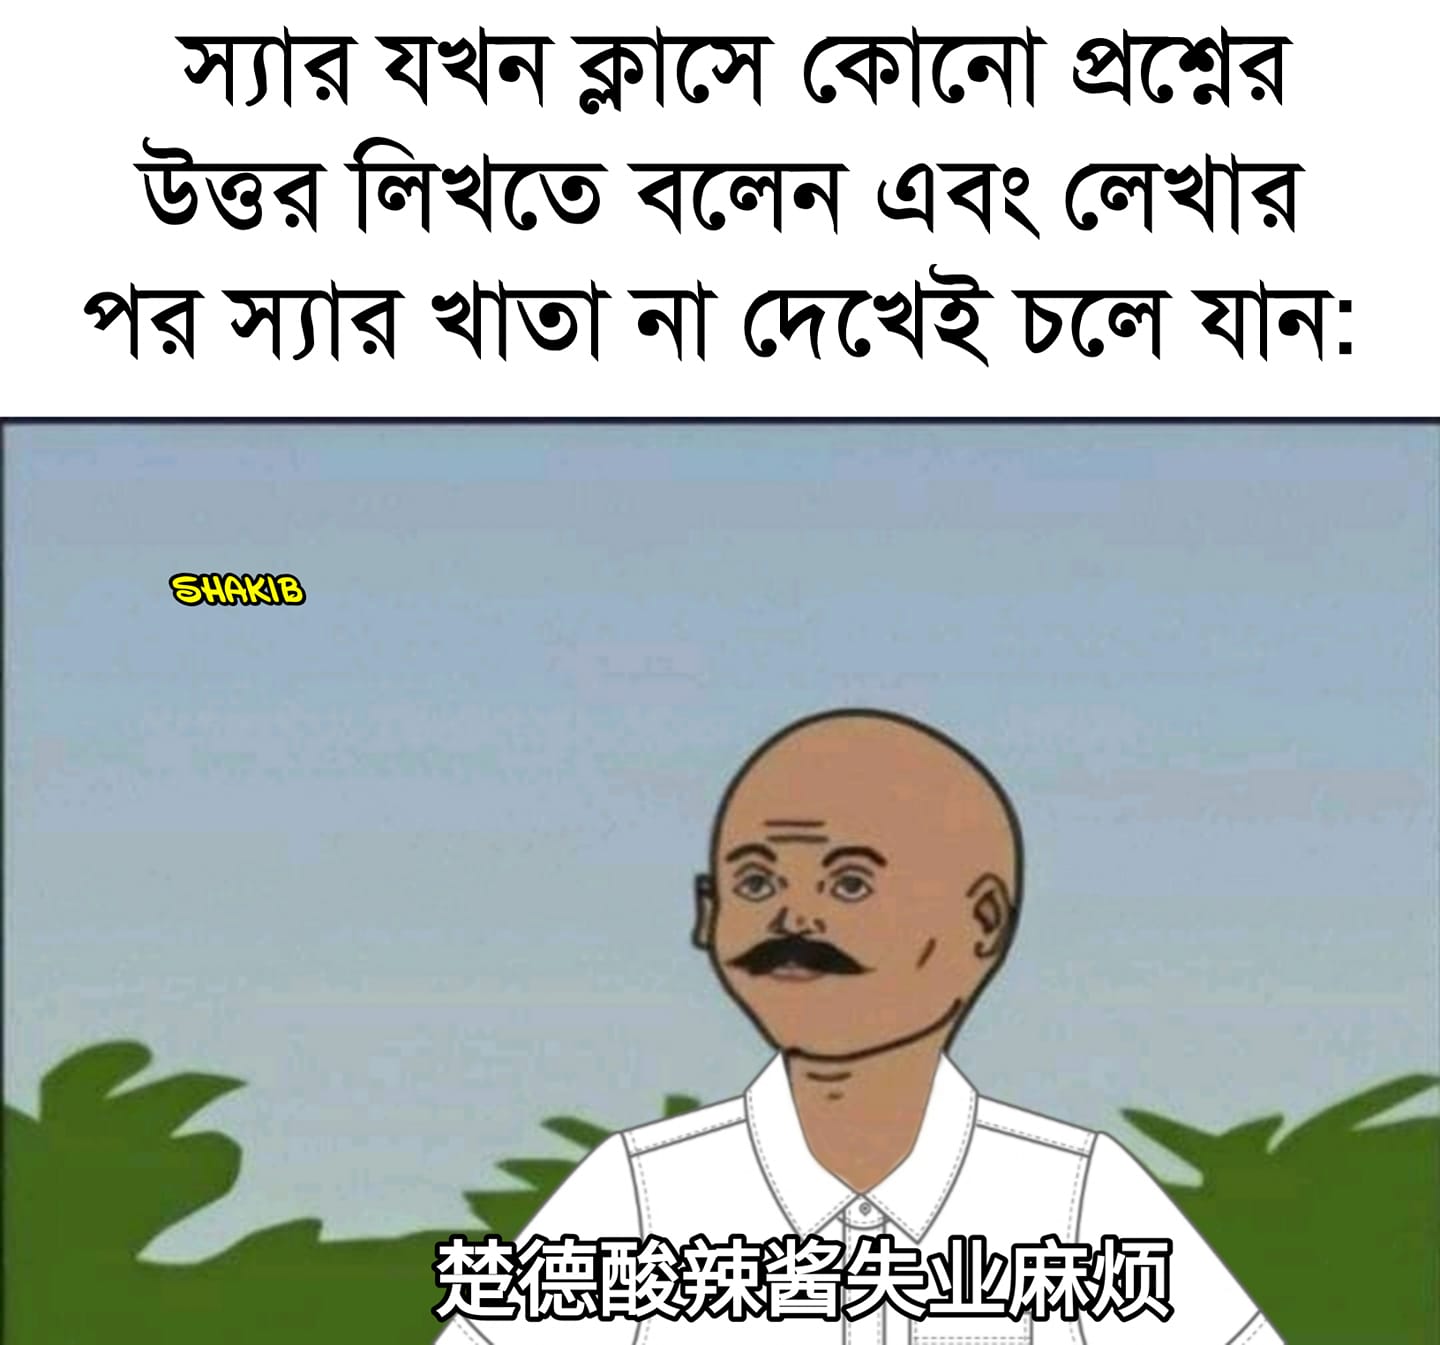
Text: স্যার যখন ক্লাসে কোনো প্রশ্নের উত্তর লিখতে বলেন এবং লেখার পর স্যার খাতা না দেখেই চলে যান:
Label: Non Hate